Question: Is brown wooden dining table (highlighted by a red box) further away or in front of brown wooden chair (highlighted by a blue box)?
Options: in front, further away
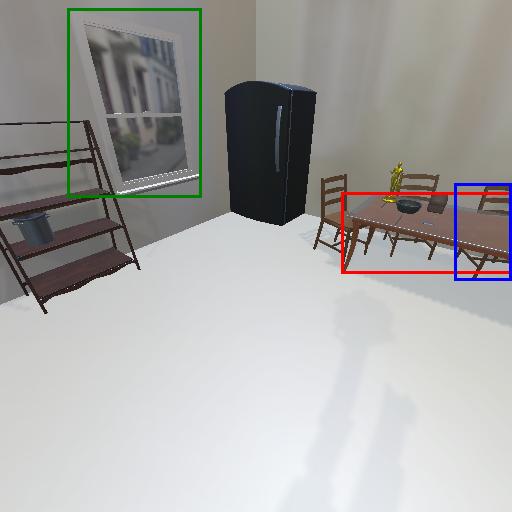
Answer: in front